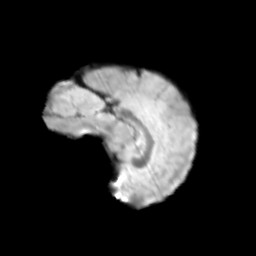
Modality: T2w
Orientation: sagittal
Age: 12
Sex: male
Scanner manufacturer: siemens
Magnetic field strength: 3 T
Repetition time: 3.8 s
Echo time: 0.07 s